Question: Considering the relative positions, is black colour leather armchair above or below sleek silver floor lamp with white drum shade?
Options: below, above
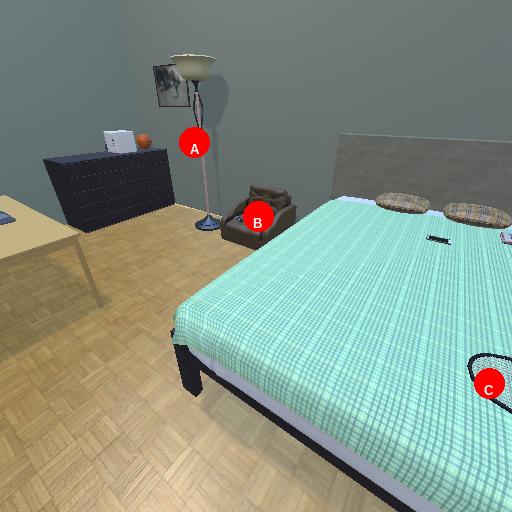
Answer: below